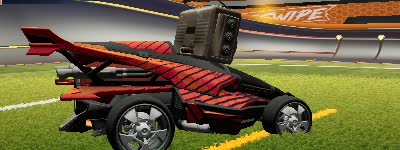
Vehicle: aftershock